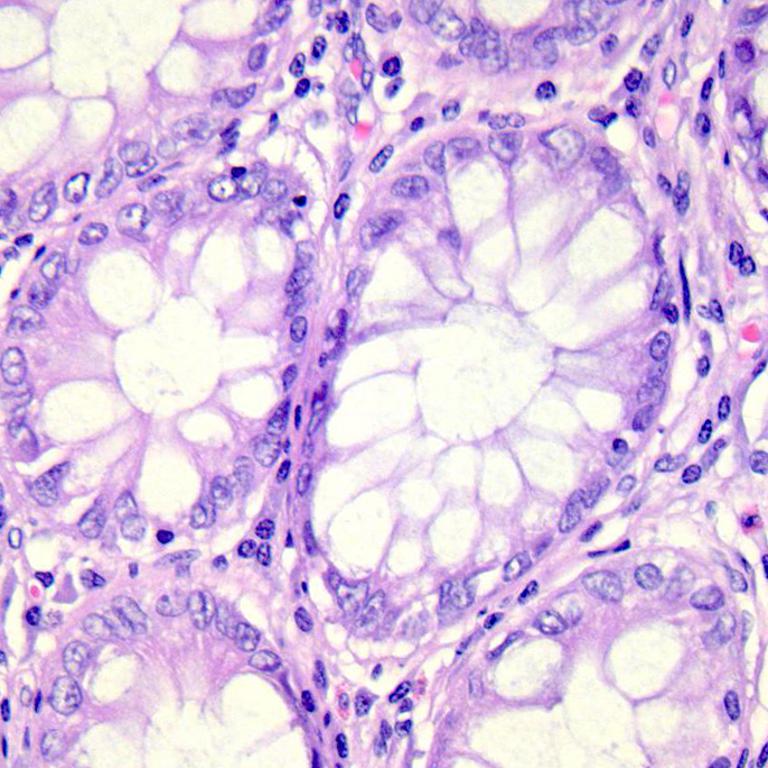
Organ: colon
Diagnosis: benign